Question: I have this page:

there is an option of sortable: move items from the lower table to the upper table. at this moment, I have only two items (each table has one item).
The upper table contains tasks for a worker that weren't done and the lower table contains tasks for a worker that were done.
the word: Yes/No says if the task were/weren't done.
I am trying to do the next thing:
when user move an item from the lower table to the upper table, I want the checkbox to be automatically checked (so it always move from 'Yes' to 'No').
this is my 'index.html.erb' (I use 'best_in_place' in order to update the database while the value is changed):
'''
<html>
<body>
<ul id="sortable1" class="connectedSortable">
<% @tasks_worker_todo.each do |task| %>
<li class="ui-state-default">
<%= best_in_place task, :done, :classes => 'highlight_on_success', type: :checkbox, collection: %w[No Yes] %> |
<%= task.admin_mail %> |
<%= task.task %>
</li>
<% end %>
</ul>
<br><br>
<ul id="sortable2" class="connectedSortable">
<% @tasks_worker_done.each do |task| %>
<li class="ui-state-highlight">
<%= best_in_place task, :done,:classes => 'highlight_on_success', type: :checkbox, collection: %w[No Yes] %> |
<%= task.admin_mail %> |
<%= task.task %>
</li>
<% end %>
</ul>
'''
and this is my 'application.js'
'''
$(document).ready(function(){
jQuery('#sortable1, #sortable2')
.sortable(
{'connectWith':'#sortable1',
'dropOnEmpty':true,
'scroll':true,
items: "li:not(.emptyMessage)",
receive: function(event, ui) {
alert('moved');
//hide empty message on receiver
$('li.emptyMessage', this).hide();
//show empty message on sender if applicable
if($('li:not(.emptyMessage)', ui.sender).length == 0){
$('li.emptyMessage', ui.sender).show();
alert('alon');
} else {
$('li.emptyMessage', ui.sender).hide();
}
}
});
});
'''
any help appreciated!
this is the HTML that ruby generates:
'''
<!DOCTYPE html>
<html>
<head>
<title>TODOLIST</title>
<link href="/assets/application.css?body=1" media="all" rel="stylesheet" type="text/css" />
<link href="/assets/admin.css?body=1" media="all" rel="stylesheet" type="text/css" />
<link href="/assets/scaffolds.css?body=1" media="all" rel="stylesheet" type="text/css" />
<link href="/assets/tasksadmins.css?body=1" media="all" rel="stylesheet" type="text/css" />
<link href="/assets/workers.css?body=1" media="all" rel="stylesheet" type="text/css" />
<script src="/assets/jquery.js?body=1" type="text/javascript"></script>
<script src="/assets/jquery-ui.js?body=1" type="text/javascript"></script>
<script src="/assets/jquery_ujs.js?body=1" type="text/javascript"></script>
<script src="/assets/jquery.purr.js?body=1" type="text/javascript"></script>
<script src="/assets/best_in_place.js?body=1" type="text/javascript"></script>
<script src="/assets/admin.js?body=1" type="text/javascript"></script>
<script src="/assets/myjquery.js?body=1" type="text/javascript"></script>
<script src="/assets/tasksadmins.js?body=1" type="text/javascript"></script>
<script src="/assets/workers.js?body=1" type="text/javascript"></script>
<script src="/assets/application.js?body=1" type="text/javascript"></script>
<meta content="authenticity_token" name="csrf-param" />
<meta content="FZho6dNmNWjn82HB+MzhL/MtIm4s6F7JFiLVysPCREY=" name="csrf-token" />
</head>
<body>
<div id="right">
<li><a href="/users/sign_out" data-method="delete" rel="nofollow">Sign out</a></li>
</div>
<p id="notice"></p>
<p id="alert"></p>
<center>
<html>
<body>
<ul id="sortable1" class="connectedSortable">
<li class="ui-state-default">
<span class='best_in_place highlight_on_success' id='best_in_place_tasksadmin_1_done' data-url='/tasksadmins/1' data-object='tasksadmin' data-collection='["No","Yes"]' data-attribute='done' data-type='checkbox'>No</span> |
admin216@gmail.com |
feed the dog
</li>
</ul>
<br><br>
<ul id="sortable2" class="connectedSortable">
<li class="ui-state-highlight">
<span class='best_in_place highlight_on_success' id='best_in_place_tasksadmin_2_done' data-url='/tasksadmins/2' data-object='tasksadmin' data-collection='["No","Yes"]' data-attribute='done' data-type='checkbox'>Yes</span> |
admin216@gmail.com |
feed the fish
</li>
</ul>
</body>
</html>
</center>
</body>
</html>
'''
p.s. I know that I have two body and two html. I will order it tomorrow.
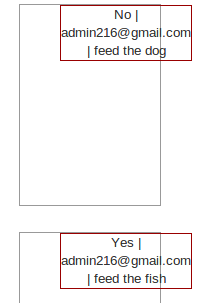
Answer: Try this in the 'receive' handler:
The element being moved is 'ui.item'
'''
ui.item.find('span').click();
'''